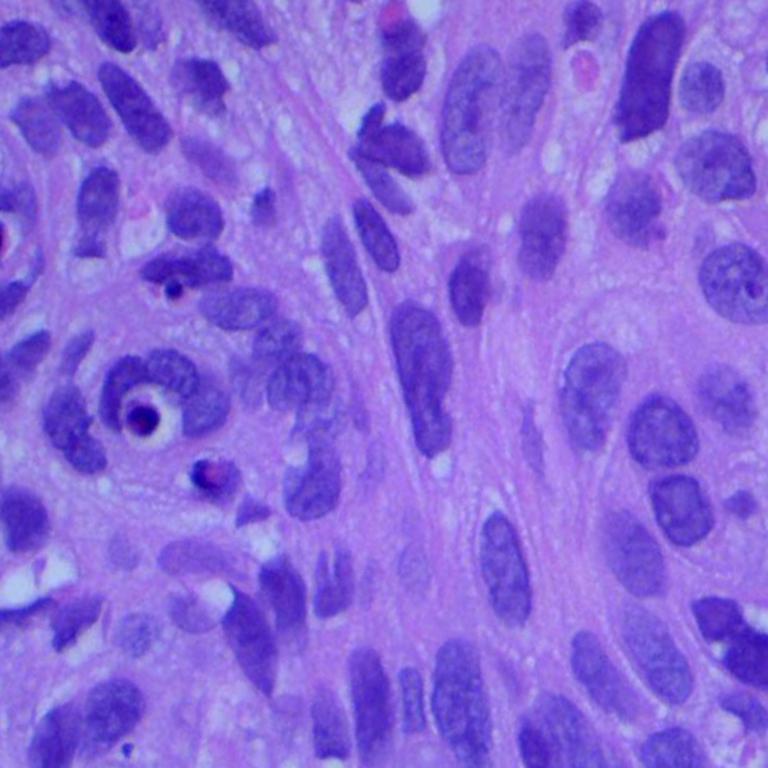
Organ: lung
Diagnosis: squamous carcinomas